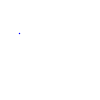
Particle: proton